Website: ulta-beauty
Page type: billing-address
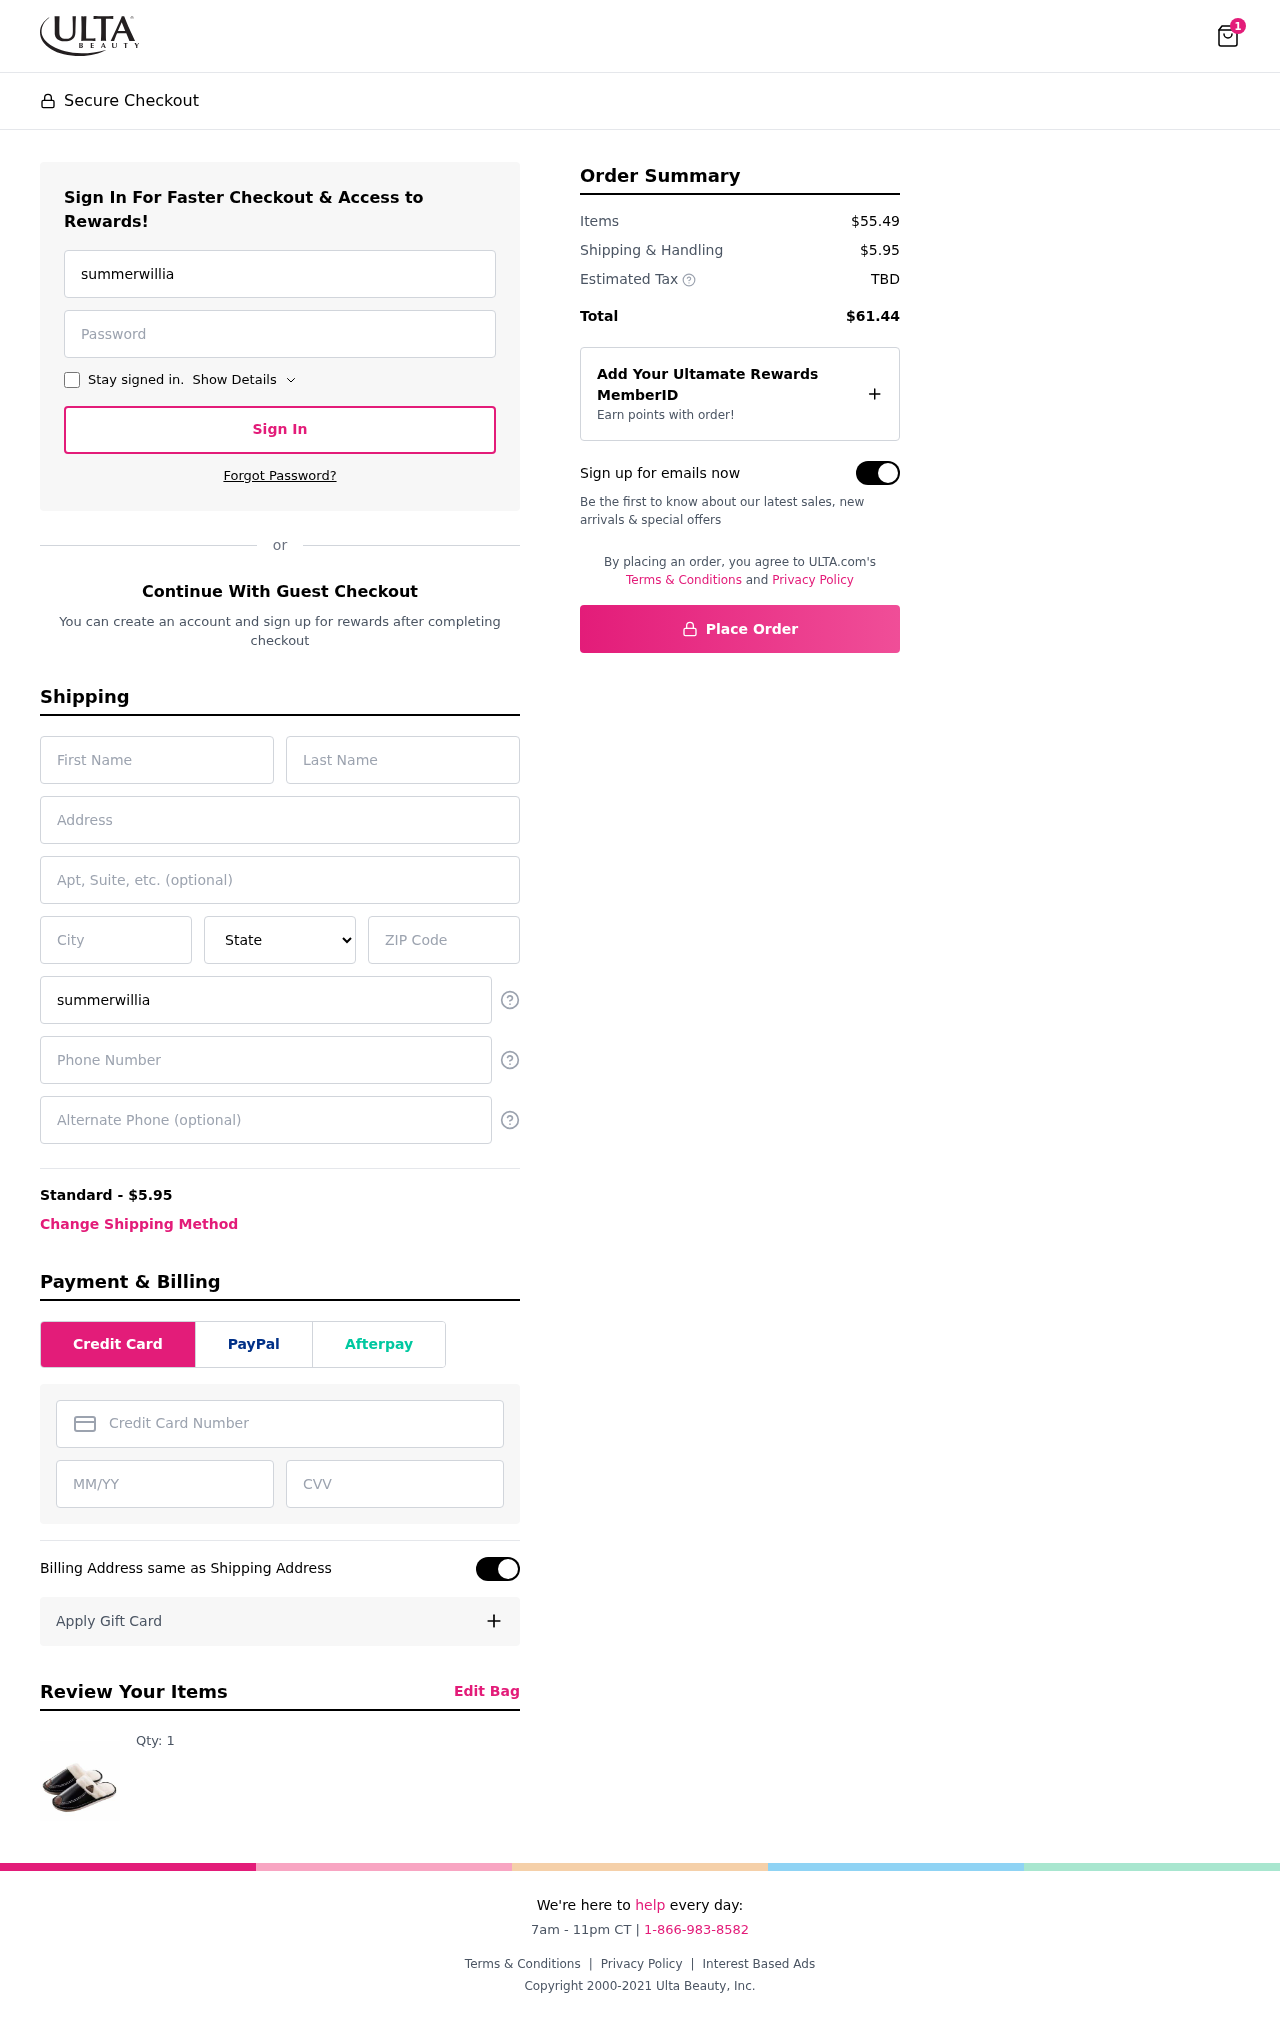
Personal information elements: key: PII_STATE
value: GU
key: PII_EMAIL
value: summerwilliams@gmail.com
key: PII_FIRSTNAME
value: Summer
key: PII_LASTNAME
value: Williams
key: PII_STREET
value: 13245 Kevin Square Suite 288
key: PII_CITY
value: Madisonburgh
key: PII_POSTCODE
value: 83511
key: PII_PHONE
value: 3884745877
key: PII_CARD_NUMBER
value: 4133 2963 3152 6414
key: PII_CARD_EXPIRY
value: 12/30
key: PII_CARD_CVV
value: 421
Product elements: key: PRODUCT1_QUANTITY
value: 1
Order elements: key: ORDER_NUM_ITEMS
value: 1
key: ORDER_SHIPPING_COST
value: $5.95
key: ORDER_SUBTOTAL
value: $55.49
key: ORDER_TOTAL
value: $61.44